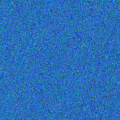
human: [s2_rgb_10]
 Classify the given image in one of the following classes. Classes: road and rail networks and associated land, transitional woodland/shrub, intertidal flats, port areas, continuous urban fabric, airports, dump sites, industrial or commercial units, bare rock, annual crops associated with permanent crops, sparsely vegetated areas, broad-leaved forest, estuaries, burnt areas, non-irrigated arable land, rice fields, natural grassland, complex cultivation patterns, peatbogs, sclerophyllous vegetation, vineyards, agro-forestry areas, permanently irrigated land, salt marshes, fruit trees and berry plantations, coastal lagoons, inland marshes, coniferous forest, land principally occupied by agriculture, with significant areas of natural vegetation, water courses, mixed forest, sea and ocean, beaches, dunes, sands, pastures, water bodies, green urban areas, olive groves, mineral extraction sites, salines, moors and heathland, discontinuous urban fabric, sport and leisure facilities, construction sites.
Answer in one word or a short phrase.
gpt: sea and ocean